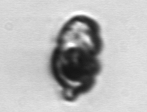
Label: Proterythropsis